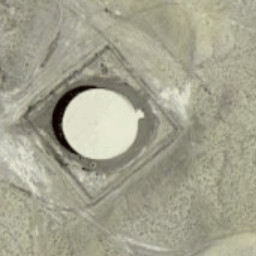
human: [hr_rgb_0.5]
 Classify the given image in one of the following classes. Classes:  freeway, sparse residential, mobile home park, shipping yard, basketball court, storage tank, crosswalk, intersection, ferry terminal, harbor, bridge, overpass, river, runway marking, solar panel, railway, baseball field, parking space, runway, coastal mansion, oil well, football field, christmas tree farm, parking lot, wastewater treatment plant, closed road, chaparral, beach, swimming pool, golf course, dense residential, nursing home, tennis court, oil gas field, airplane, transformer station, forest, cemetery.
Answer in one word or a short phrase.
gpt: storage tank